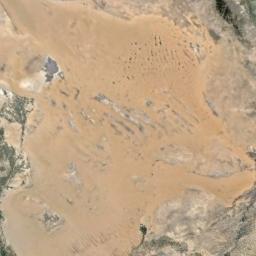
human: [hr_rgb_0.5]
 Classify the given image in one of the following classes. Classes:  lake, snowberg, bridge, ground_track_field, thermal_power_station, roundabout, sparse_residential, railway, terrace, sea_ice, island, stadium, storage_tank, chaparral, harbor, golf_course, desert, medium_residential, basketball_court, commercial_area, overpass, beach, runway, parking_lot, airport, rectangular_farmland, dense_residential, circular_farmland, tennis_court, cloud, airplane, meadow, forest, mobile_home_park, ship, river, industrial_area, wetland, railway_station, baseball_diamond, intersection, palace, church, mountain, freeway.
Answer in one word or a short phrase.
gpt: desert